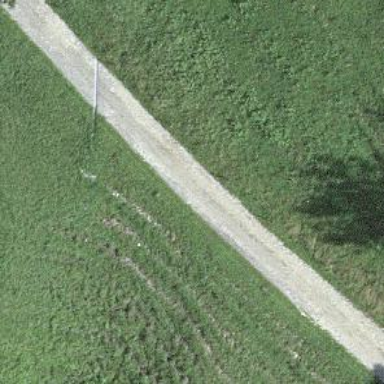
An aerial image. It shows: Track with grade 3 surface.